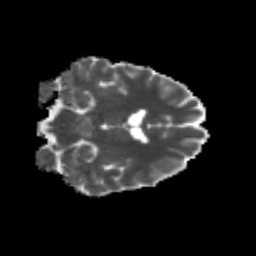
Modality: MD
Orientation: coronal
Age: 24
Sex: male
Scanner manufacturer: siemens
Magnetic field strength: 3 T
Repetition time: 3.5 s
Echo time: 0.113 s